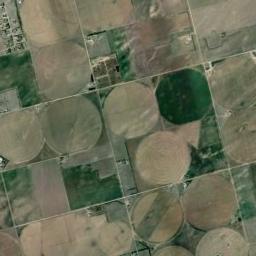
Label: circular_farmland